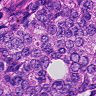
Metastatic tissue present: yes